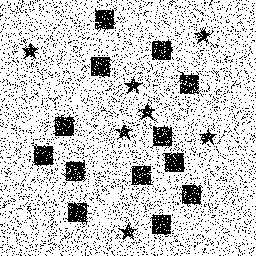
Squares: 13
Triangles: 0
Stars: 7
Total shapes: 20